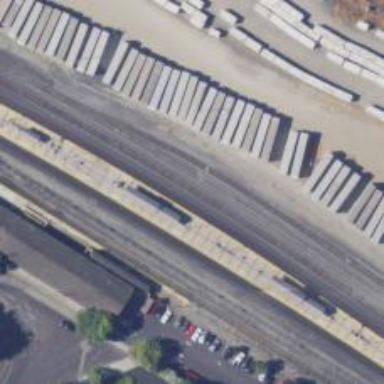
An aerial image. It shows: Railway siding for service.